Question: Is it possible to remove certain items from a legend created with ggplot? I have a plot that is faceted, and point sizes provide another dimension to the plot. Since the plot is faceted I do not need to have certain legend items since it is explained by the facet titles, but the legend is still relevant for the point size.
In the plot below I would like to remove the "AREA" legend items since it is already explained by the faceting, but keep the "TOTAL_VOLUME" legend items that explain the point sizes.

Here is the code used to generate the plot:
'''
library(data.table) # Import libraries
library(ggplot2)
library(scales)
set.seed(1234) # Set Seed
area.list <- LETTERS[seq(1:7)] # 7 Possible areas
date.list <- seq(as.Date("2014/03/01"), by="month", length=13)
# Build a random data set
data <- data.table(AREA = sample(area.list, 80, replace=TRUE),
DATE = sample(date.list, 80, replace=TRUE),
VOLUME = rnorm(n=80, mean=100000,sd=40000),
NON_CONFORMING_VOLUME = rnorm(n=80, mean=30000,sd=5000))
# Summarise data by area and date
data <- data[, list(TOTAL_VOLUME=sum(VOLUME),
TOTAL_NC_VOLUME=sum(NON_CONFORMING_VOLUME)),
by=list(AREA, DATE)]
data$PERCENT_NC <- data$TOTAL_NC_VOLUME / data$TOTAL_VOLUME * 100
p <- ggplot(data = data, aes(x = DATE,
y = PERCENT_NC,
colour = AREA)) +
geom_point(aes(size = TOTAL_VOLUME)) +
geom_line() +
facet_grid(. ~ AREA) +
theme(legend.position="bottom", axis.text.x=element_text(angle=90,hjust=1)) +
ggtitle("Percent Non-Conforming by Area by Month") +
labs(x = "Month", y = "% Non-Conforming") +
scale_size_continuous(labels = comma)
plot(p)
'''
I tried adding show_guide=FALSE to geom_point() but that removes both TOTAL_VOLUME and AREA.
Thank you
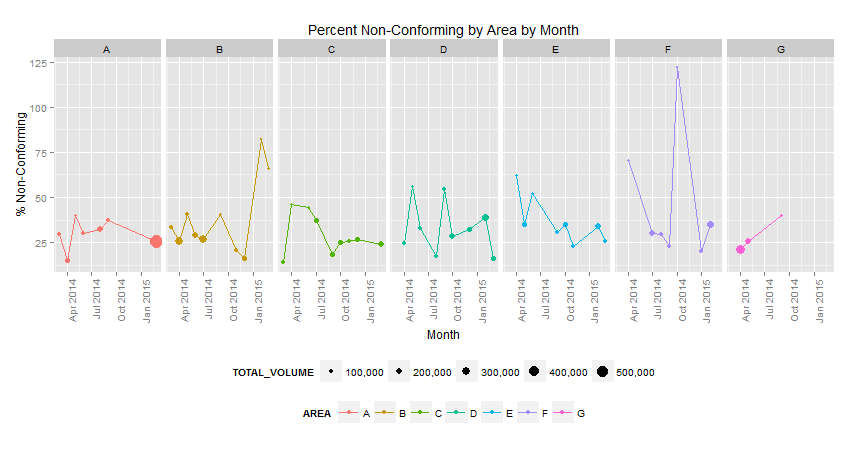
Answer: You can set the guide for each scale in the following way:
'''
p + guides(size = "legend", colour = "none")
'''